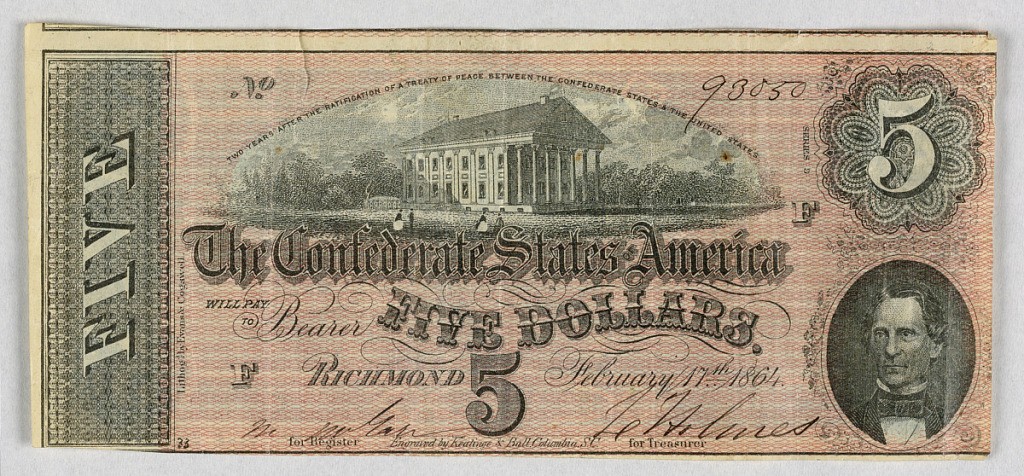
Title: bank note
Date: February 17, 1864
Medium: Colored inks on paper
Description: Horizontal rectangle. Bank note, five dollars, The Confederate States of America, Richmond, number 93050. Large building at top; medallion portrait of a man, lower right.